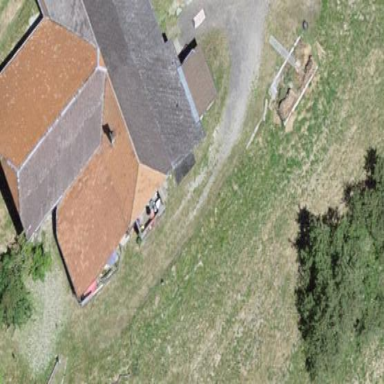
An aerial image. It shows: Farm building.